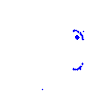
Particle: electron